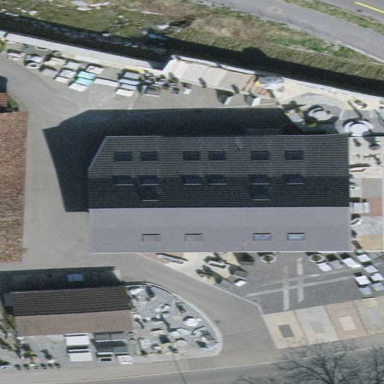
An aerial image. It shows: Industrial building.